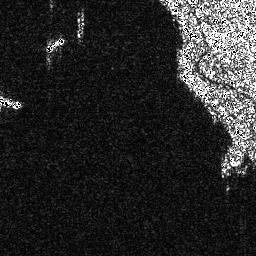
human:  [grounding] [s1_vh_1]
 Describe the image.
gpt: In the satellite image, there is  <ref>1 small ship </ref> <box>[[0, 35, 8, 42, 0]]</box> located at left,  <ref>1 small ship </ref> <box>[[17, 12, 25, 20, 0]]</box> located at top left,  <ref>1 small ship </ref> <box>[[29, 2, 33, 14, 0]]</box> located at top.